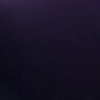
Label: space